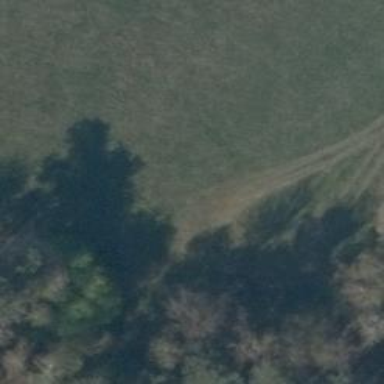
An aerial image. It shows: Grass track with Grade 4 tracktype.